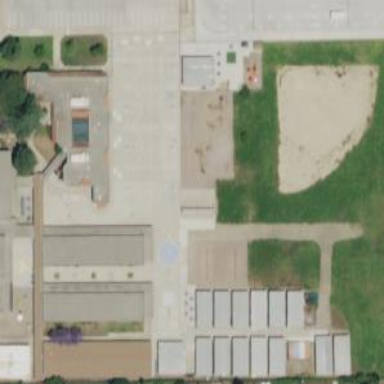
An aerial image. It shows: School.